Field crop: tomato
Growth stage: 2
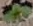
Species: solanum